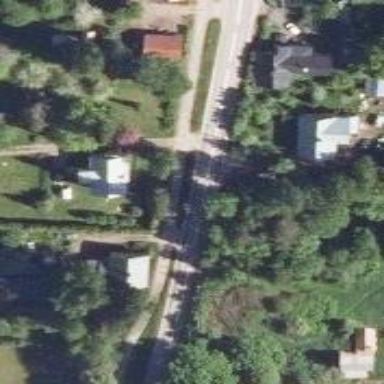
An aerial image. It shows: Crossing road.